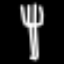
Label: fork